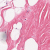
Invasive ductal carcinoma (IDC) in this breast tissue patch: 0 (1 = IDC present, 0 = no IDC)